Question: I retrieve several datatables from my DB, which vary in size. This one of 2 is just an example.
See the structure here!
I managed to create the 2 different series and have them show up on the legend.
My question is on how to bind that data to the respective series.
The series name are created from column doman_namn and the amount of series are created from the "antal" column which holds the number of unique URLS.
HOW TO BIND ADDY and ADDX to the chart it fails now.
This is my code so far...
'''
Chart1.DataSource = dt;
int amountofrows = Convert.ToInt32(dt.Rows[0]["antal"].ToString());
for (int i = 0; i < amountofrows; i++)
{
string serieName = dt.Rows[i]["doman_namn"].ToString();
Chart1.Series.Add(serieName);
Chart1.Series[i].ChartType = SeriesChartType.Line;
foreach(DataRow dr in dt.Rows)
{
try
{
if (String.Equals(serieName,dr["doman_namn"].ToString(), StringComparison.Ordinal))
{
Chart1.Series[serieName].Points.AddY(Convert.ToDouble(dr["ranking_position"]));
Chart1.Series[serieName].Points.AddY(Convert.ToDouble(dr["ranking_date"]));
}
}
catch (Exception)
{
throw new InvalidOperationException("Failed when adding points");
}
}
}
Chart1.DataBind();
Chart1.Visible = true;
'''
CODE AFTER HELP FROM GREGOR
'''
for (int i = 0; i < amountofrows; i++)
{
string serieName = dt.Rows[i]["doman_namn"].ToString();
Chart1.Series.Add(serieName);
Chart1.Series[i].ChartType = SeriesChartType.Line;
Chart1.Series[serieName].XValueMember = "ranking_date";
Chart1.Series[serieName].YValueMembers = "ranking_position";
}
Chart1.DataBind();
'''
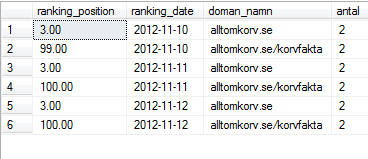
Answer: I managed to do it myself, but you Gregor Primar pushed me in the right direction!
What was important was that you set the valuetype for the X and Y-axis. As decimal type was not an option I used auto as type.
'''
Chart1.DataSource = dt;
int amountofrows = Convert.ToInt32(dt.Rows[0]["antal"].ToString());
for (int i = 0; i < amountofrows; i++)
{
List<string> xvals = new List<string>();
List<decimal> yvals = new List<decimal>();
string serieName = dt.Rows[i]["doman_namn"].ToString();
Chart1.Series.Add(serieName);
Chart1.Series[i].ChartType = SeriesChartType.Line;
foreach(DataRow dr in dt.Rows)
{
try
{
if (String.Equals(serieName,dr["doman_namn"].ToString(), StringComparison.Ordinal))
{
xvals.Add(dr["ranking_date"].ToString());
yvals.Add(Convert.ToDecimal(dr["ranking_position"].ToString()));
}
}
catch (Exception)
{
throw new InvalidOperationException("Diagrammet kunde inte ritas upp");
}
}
try
{
Chart1.Series[serieName].XValueType = ChartValueType.String;
Chart1.Series[serieName].YValueType = ChartValueType.Auto;
Chart1.Series[serieName].Points.DataBindXY(xvals.ToArray(), yvals.ToArray());
}
catch (Exception)
{
throw new InvalidOperationException("Kunde inte bind punkterna till Diagrammet");
}
}
Chart1.DataBind();
Chart1.Visible = true;
'''